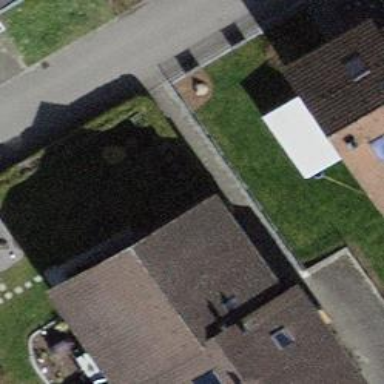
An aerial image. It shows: Gabled roofed house.